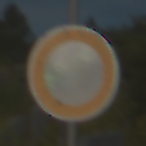
Verkehrszeichen: VerbotFahrzeugeAllerArt
Umgebung: Outdoor, Special
Tageszeit: Midday
Wetter: PartlyCloudy
Licht: Natural
Jahreszeit: NotSpecified
Kontrast: HighContrast